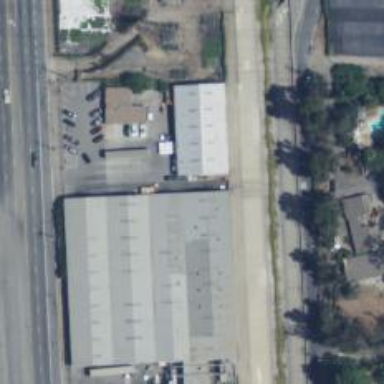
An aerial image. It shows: Warehouse.